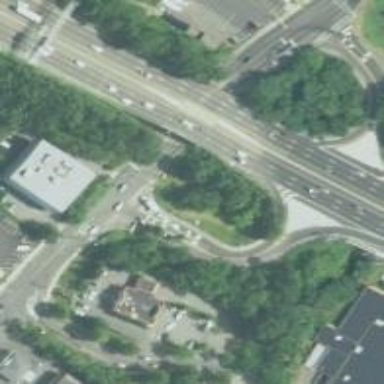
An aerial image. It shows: Motorway junction.